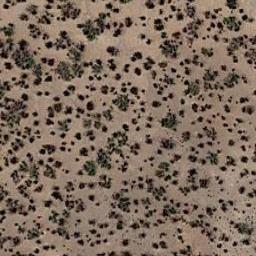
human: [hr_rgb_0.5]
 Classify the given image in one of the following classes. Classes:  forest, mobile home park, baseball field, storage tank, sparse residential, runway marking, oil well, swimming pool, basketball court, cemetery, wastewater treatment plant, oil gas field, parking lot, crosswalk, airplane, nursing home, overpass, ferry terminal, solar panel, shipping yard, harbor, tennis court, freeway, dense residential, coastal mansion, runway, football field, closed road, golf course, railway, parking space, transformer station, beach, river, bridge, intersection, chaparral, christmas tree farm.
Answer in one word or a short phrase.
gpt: chaparral